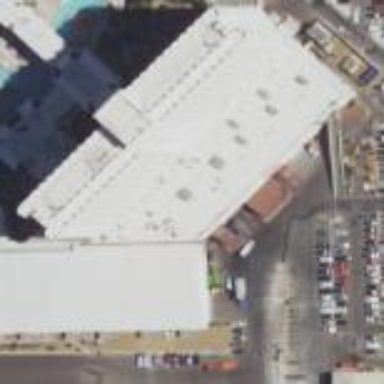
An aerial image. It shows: White building with white roof.